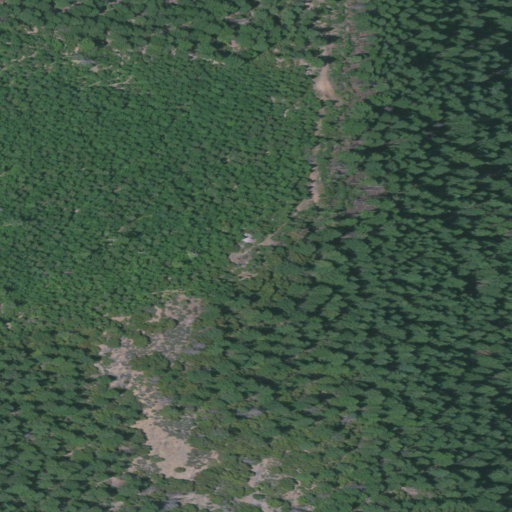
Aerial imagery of mountain in Oregon named Jim Mee Peak containing evergreen forest, shrub, open development, medium intensity development, and low intensity development